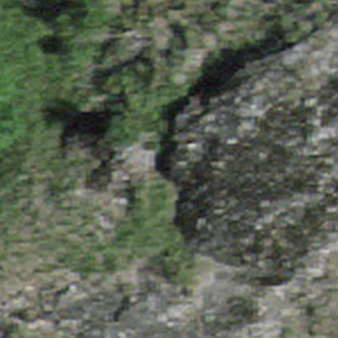
Label: other